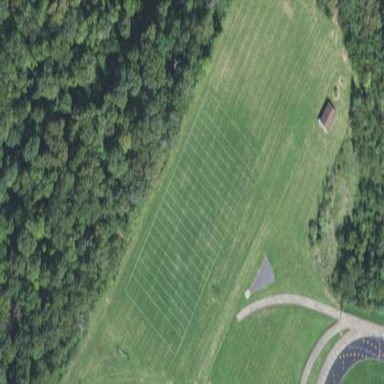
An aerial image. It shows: Soccer/football pitch for leisure sports on land.